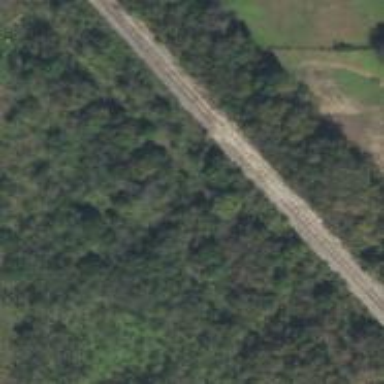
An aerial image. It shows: Railway track classified as "excepted."